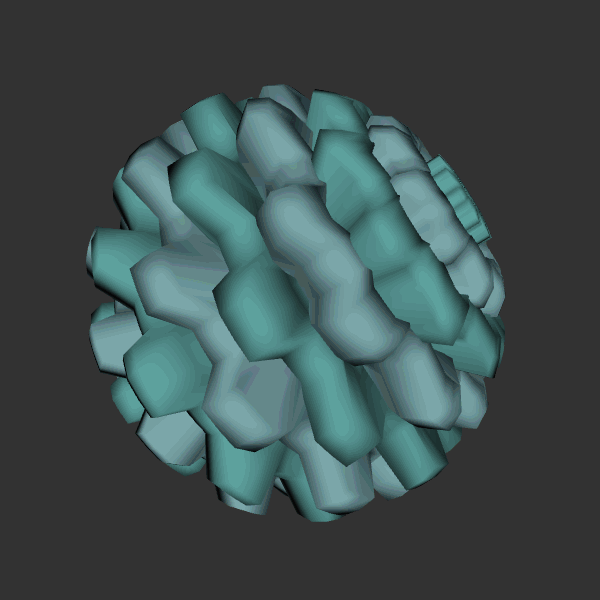
Background: dark